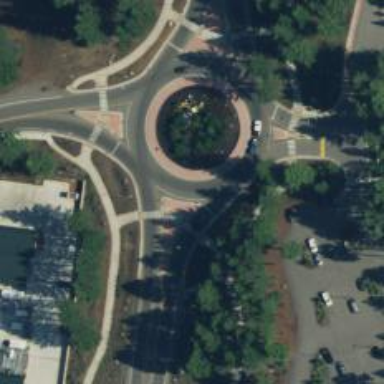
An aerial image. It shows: Secondary road with asphalt surface leading to roundabout. There is separate sidewalk for pedestrians.